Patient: sex M, age 51
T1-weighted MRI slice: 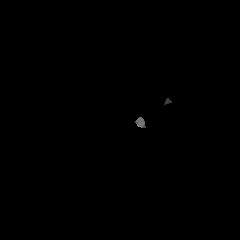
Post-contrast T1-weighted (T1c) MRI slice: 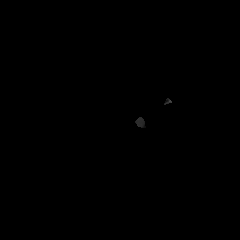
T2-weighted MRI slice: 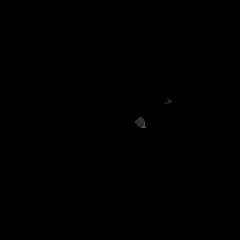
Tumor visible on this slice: no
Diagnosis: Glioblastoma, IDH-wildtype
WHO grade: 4